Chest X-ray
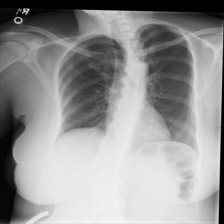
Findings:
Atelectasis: negative
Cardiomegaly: negative
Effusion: negative
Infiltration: negative
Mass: negative
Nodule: negative
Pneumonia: negative
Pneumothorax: negative
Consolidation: negative
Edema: negative
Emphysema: negative
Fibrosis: negative
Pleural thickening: negative
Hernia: negative